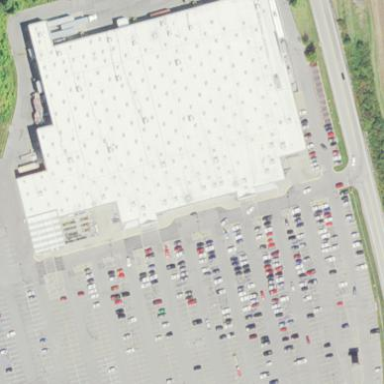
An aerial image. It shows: Retail building housing supermarket.